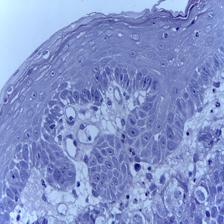
Diagnosis: Normal